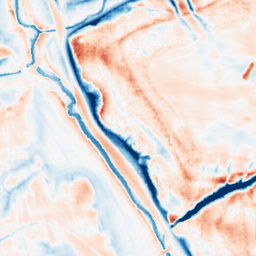
Category: edge_preserving
Decomposition family: guided
Decomposition parameters: radius: 8
eps: 1
Upsampling method: sinc_blackman
Upsampling parameters: scale: 8
kernel_size: 16
Upsampling scale: 8